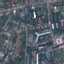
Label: Residential